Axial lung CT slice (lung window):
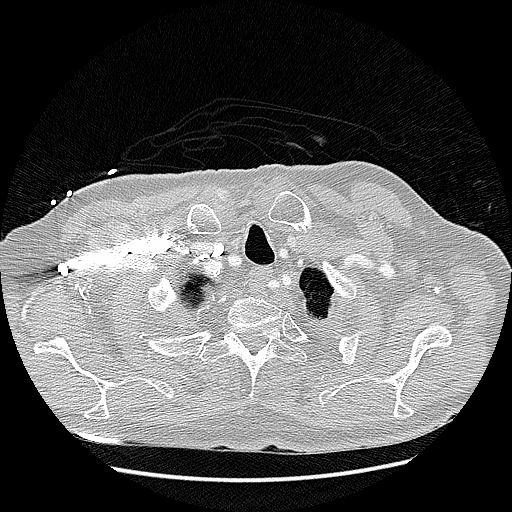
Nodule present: no